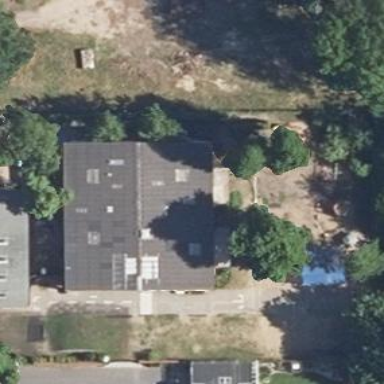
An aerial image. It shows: Kindergarten.